Question: I have a sprite that looks like this.

How would I create an SKPhysicsBody for this sprite? I want it so that the SKPhysicsBody either is a triangle or it is just an edge on the long side of the sprite. Here is what I have so far. The sprite, called rightEnemy, has an anchor point of
'''
CGPointMake(0.5, 0.5);
rightEnemy.physicsBody = [SKPhysicsBody bodyWithEdgeFromPoint:CGPointMake(rightEnemy.position.x + width, rightEnemy.position.y) toPoint:CGPointMake(rightEnemy.position.x, rightEnemy.position.y + height)];
'''
This creates a physics body but for some reason it is not attached to the sprite.
The sprite that the physics body is attached to is moving constantly via the update method. The y value is always changing.
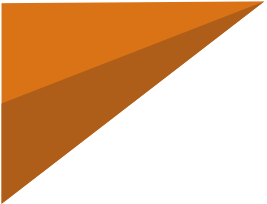
Answer: You may want to try to create the physical body from the texture.
'''
rightEnemy.physicsBody = [SKPhysicsBody bodyWithTexture:rightEnemy.texture size:rightEnemy.size];
'''
You can also do this to validate if the physics is set correctly.
'''
self.scene.view.showsPhysics = YES;
'''
For iOS 7
Untested but I would imagine the bodyWithEdgeFromPoint: needs to be in the sprites coordinate system. You could try this which "should" draw a line from the bottom left to the top right corners of your sprite.
'''
rightEnemy.physicsBody = [SKPhysicsBody bodyWithEdgeFromPoint:CGPointMake(-rightEnemy.size.width/2, -rightEnemy.size.height/2) toPoint:CGPointMake(rightEnemy.size.width/2, rightEnemy.size.height/3)];
'''
Hopefully that helps.